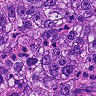
Metastatic tissue present: yes